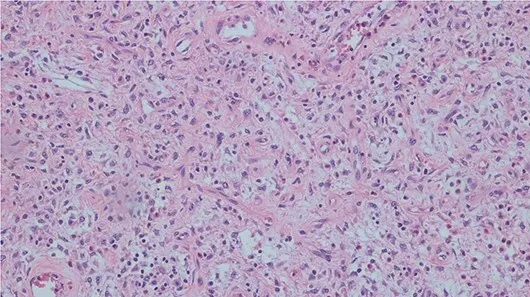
Histopathological slide demonstrating bland mesenchymal cells with a rich eosinophilic infiltrate.
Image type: pathology (h&e)